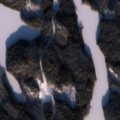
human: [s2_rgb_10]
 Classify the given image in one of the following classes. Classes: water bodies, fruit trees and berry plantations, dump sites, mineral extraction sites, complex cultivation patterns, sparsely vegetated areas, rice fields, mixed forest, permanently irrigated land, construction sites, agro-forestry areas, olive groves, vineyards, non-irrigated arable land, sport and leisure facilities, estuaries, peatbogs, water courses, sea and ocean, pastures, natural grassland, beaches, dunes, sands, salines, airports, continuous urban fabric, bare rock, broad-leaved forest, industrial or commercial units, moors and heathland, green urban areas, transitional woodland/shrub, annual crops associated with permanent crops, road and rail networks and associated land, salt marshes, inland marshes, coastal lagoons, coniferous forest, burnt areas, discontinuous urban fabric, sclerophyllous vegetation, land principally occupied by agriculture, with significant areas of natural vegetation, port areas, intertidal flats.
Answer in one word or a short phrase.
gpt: coniferous forest, mixed forest, water bodies